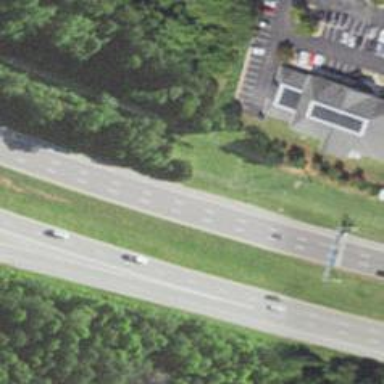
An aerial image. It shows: Asphalt road designated as trunk highway.